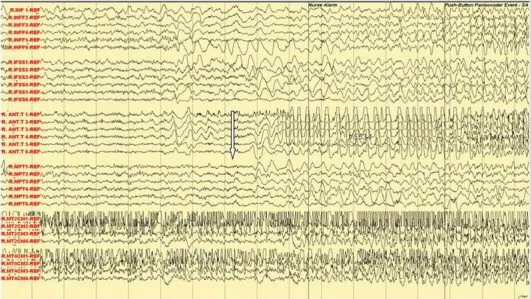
Ictal subdural EEG: manual automatism and lip smacking.
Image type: electrography (eeg)